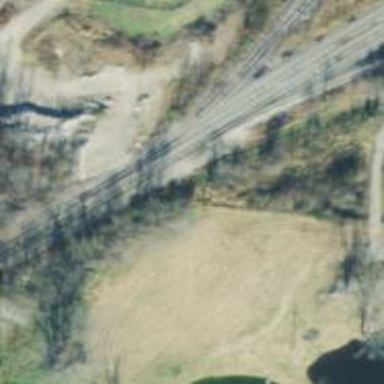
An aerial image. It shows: Rail spur service.